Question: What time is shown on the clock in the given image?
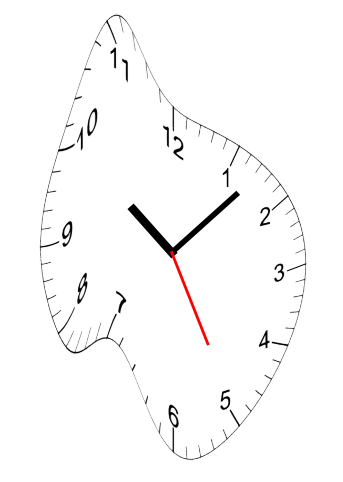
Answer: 10:07:25